Question: how would you generate random coloured square in open-gl? the output of the programme should look something like the pic

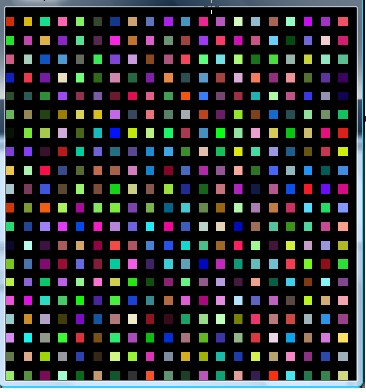
Answer: <URL>:
'''
glPushMatrix();
glTranslatef(xpos, ypos, 0);
glColor3ub( rand()%255, rand()%255, rand()%255 );
glBegin(GL_QUADS);
glVertex2i(0,0);
glVertex2i(1,0);
glVertex2i(1,1);
glVertex2i(0,1);
glEnd();
glPopMatrix();
'''
Modulus is pretty bad if you're looking for crypto-grade pseudo-random numbers but for this application it should work fine.